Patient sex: M
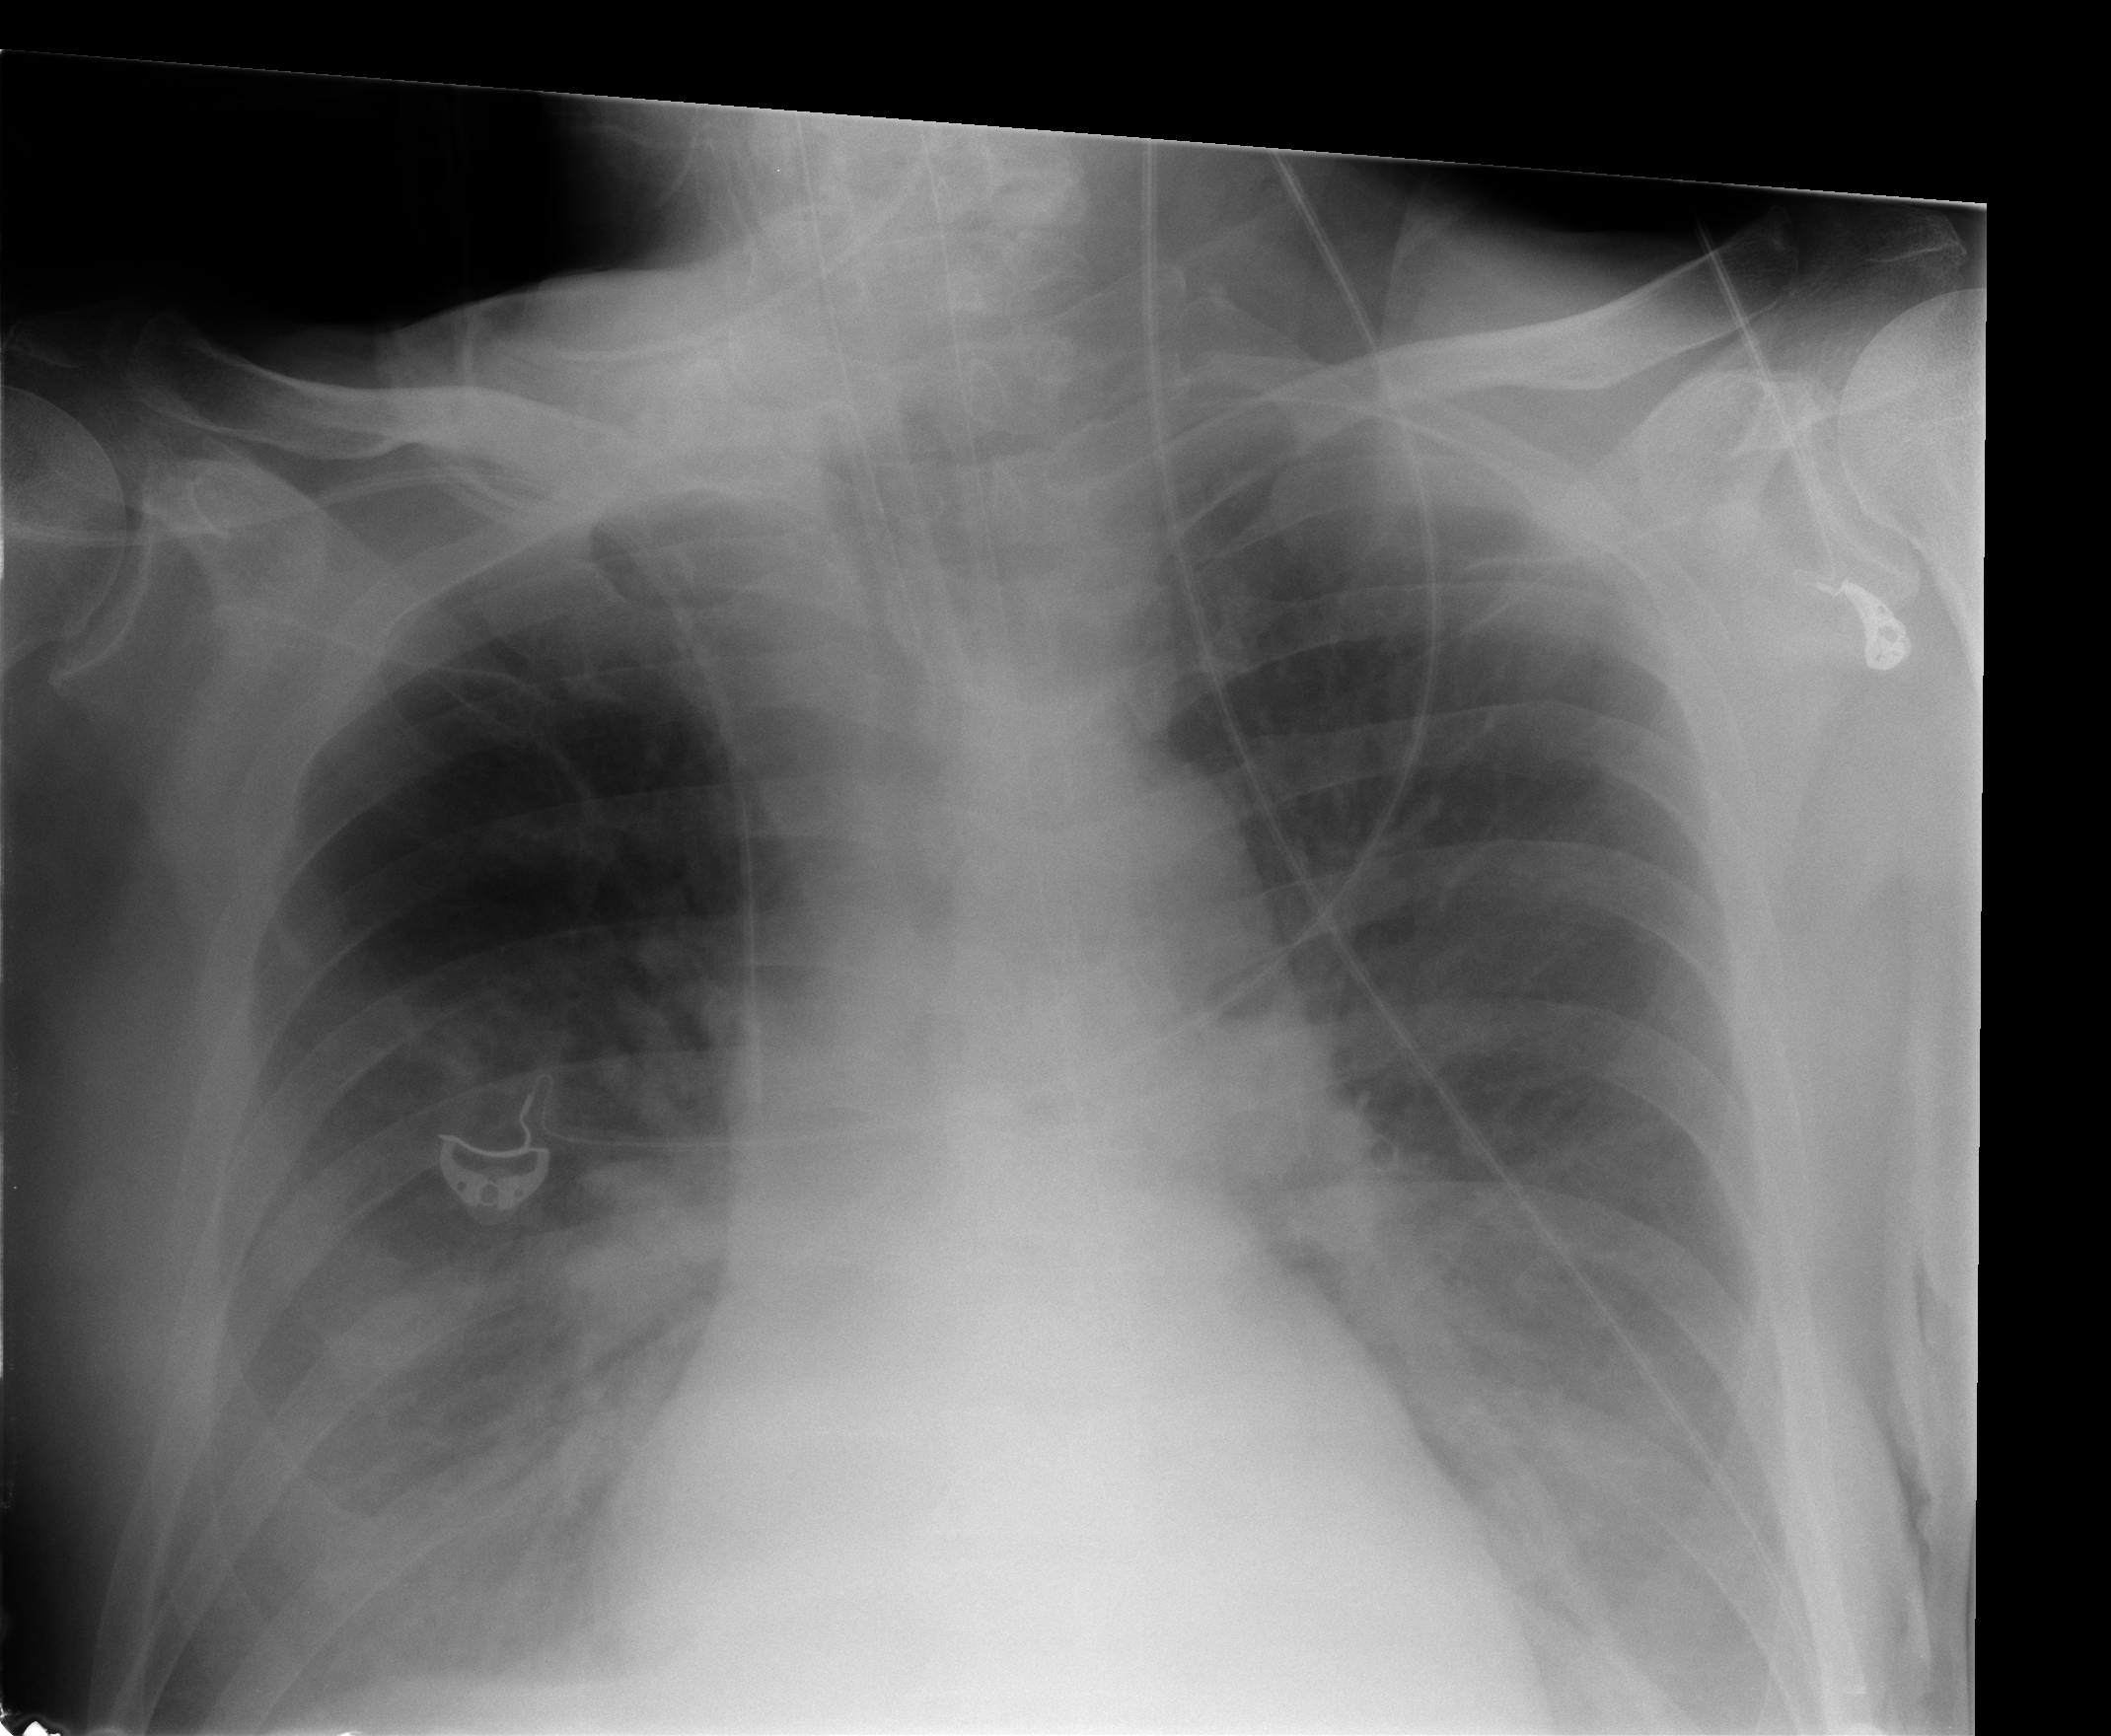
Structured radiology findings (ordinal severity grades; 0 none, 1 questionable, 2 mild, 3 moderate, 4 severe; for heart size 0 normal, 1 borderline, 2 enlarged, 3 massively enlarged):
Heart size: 1
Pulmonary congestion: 0
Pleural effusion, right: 2
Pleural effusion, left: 2
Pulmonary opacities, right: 0
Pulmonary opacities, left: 0
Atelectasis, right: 2
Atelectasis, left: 2